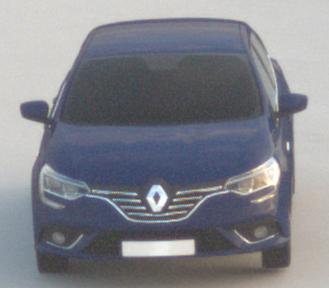
Make: Renault
Model: Mégane ENERGY TCe 100
Detailed model: Mégane (IV)
Model produced from: 2016/03
Model produced until: 2018/08
Doors: 5
Color: blue
Road condition: dry road
Daytime: sunrise or sunset
Contrast: medium contrast